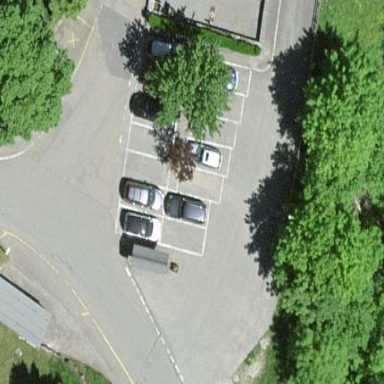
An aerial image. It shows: Parking area with surface.